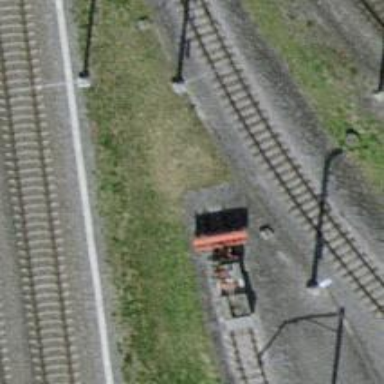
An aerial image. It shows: Railway buffer stop.